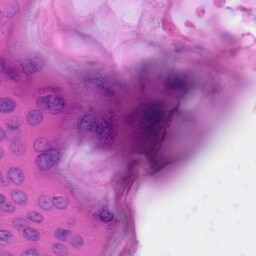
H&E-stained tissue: Skin